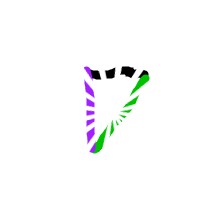
Shape: triangle